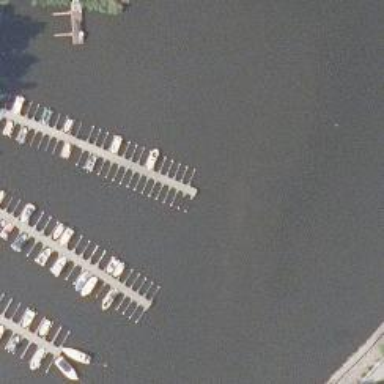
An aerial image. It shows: Man-made pier.